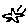
Label: star